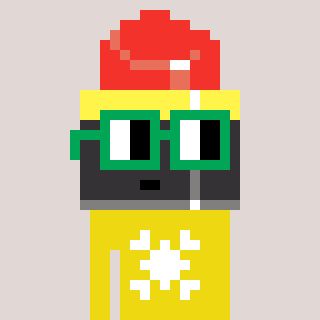
a pixel art character with square green glasses, a lipstick-shaped head and a yellow-colored body on a warm background